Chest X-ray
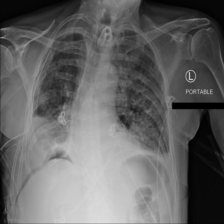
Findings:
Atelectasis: negative
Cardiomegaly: negative
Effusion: negative
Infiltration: positive
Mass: negative
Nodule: negative
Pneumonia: negative
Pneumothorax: negative
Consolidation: negative
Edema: negative
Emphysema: negative
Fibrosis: negative
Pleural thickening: negative
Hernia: negative